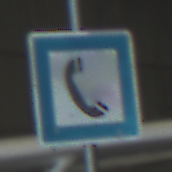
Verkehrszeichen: Fernsprecher
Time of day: Midday
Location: Indoor (Urban)
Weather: NotSpecified
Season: NotSpecified
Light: Natural